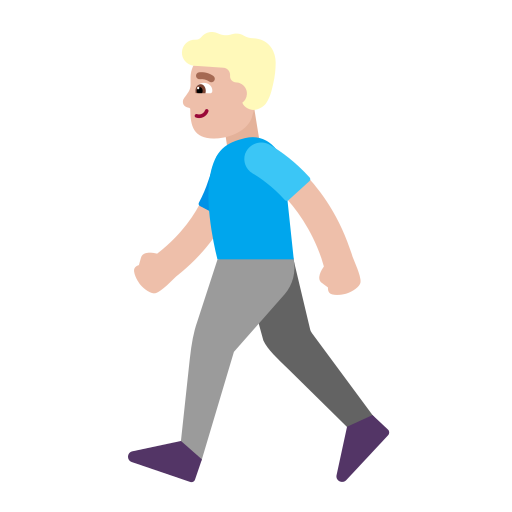
man walking flat  light